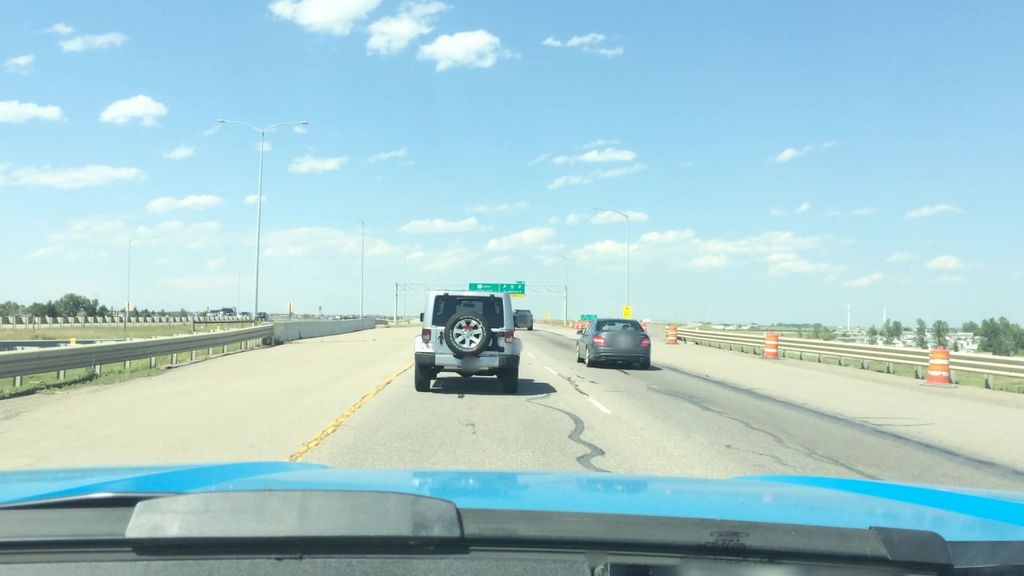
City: calgary